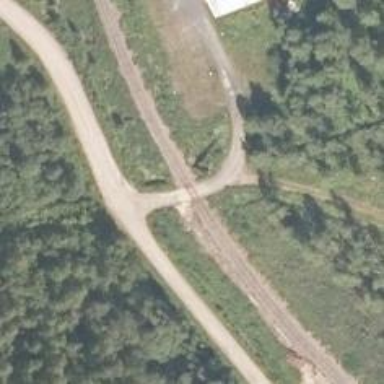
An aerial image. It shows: Level crossing with saltire marking.